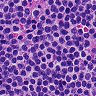
Metastatic tissue present: no